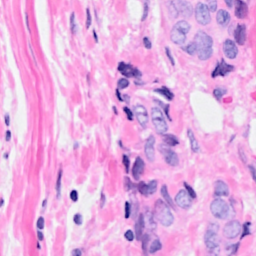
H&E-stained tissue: Breast